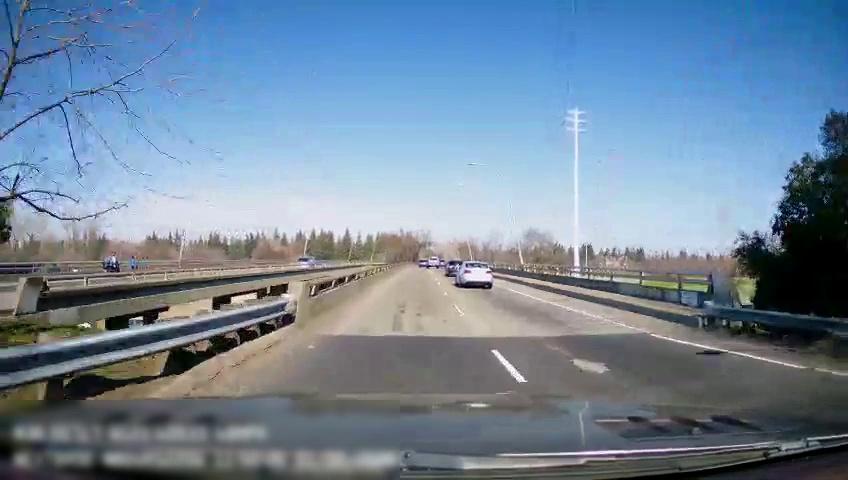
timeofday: Day
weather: Sunny
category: Drivable Space
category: Vehicles | Car
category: Vehicles | Car
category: Vehicles | Truck
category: Lanes | Current Lane
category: Lanes | Alternate Lane